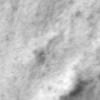
Label: no_change